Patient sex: M
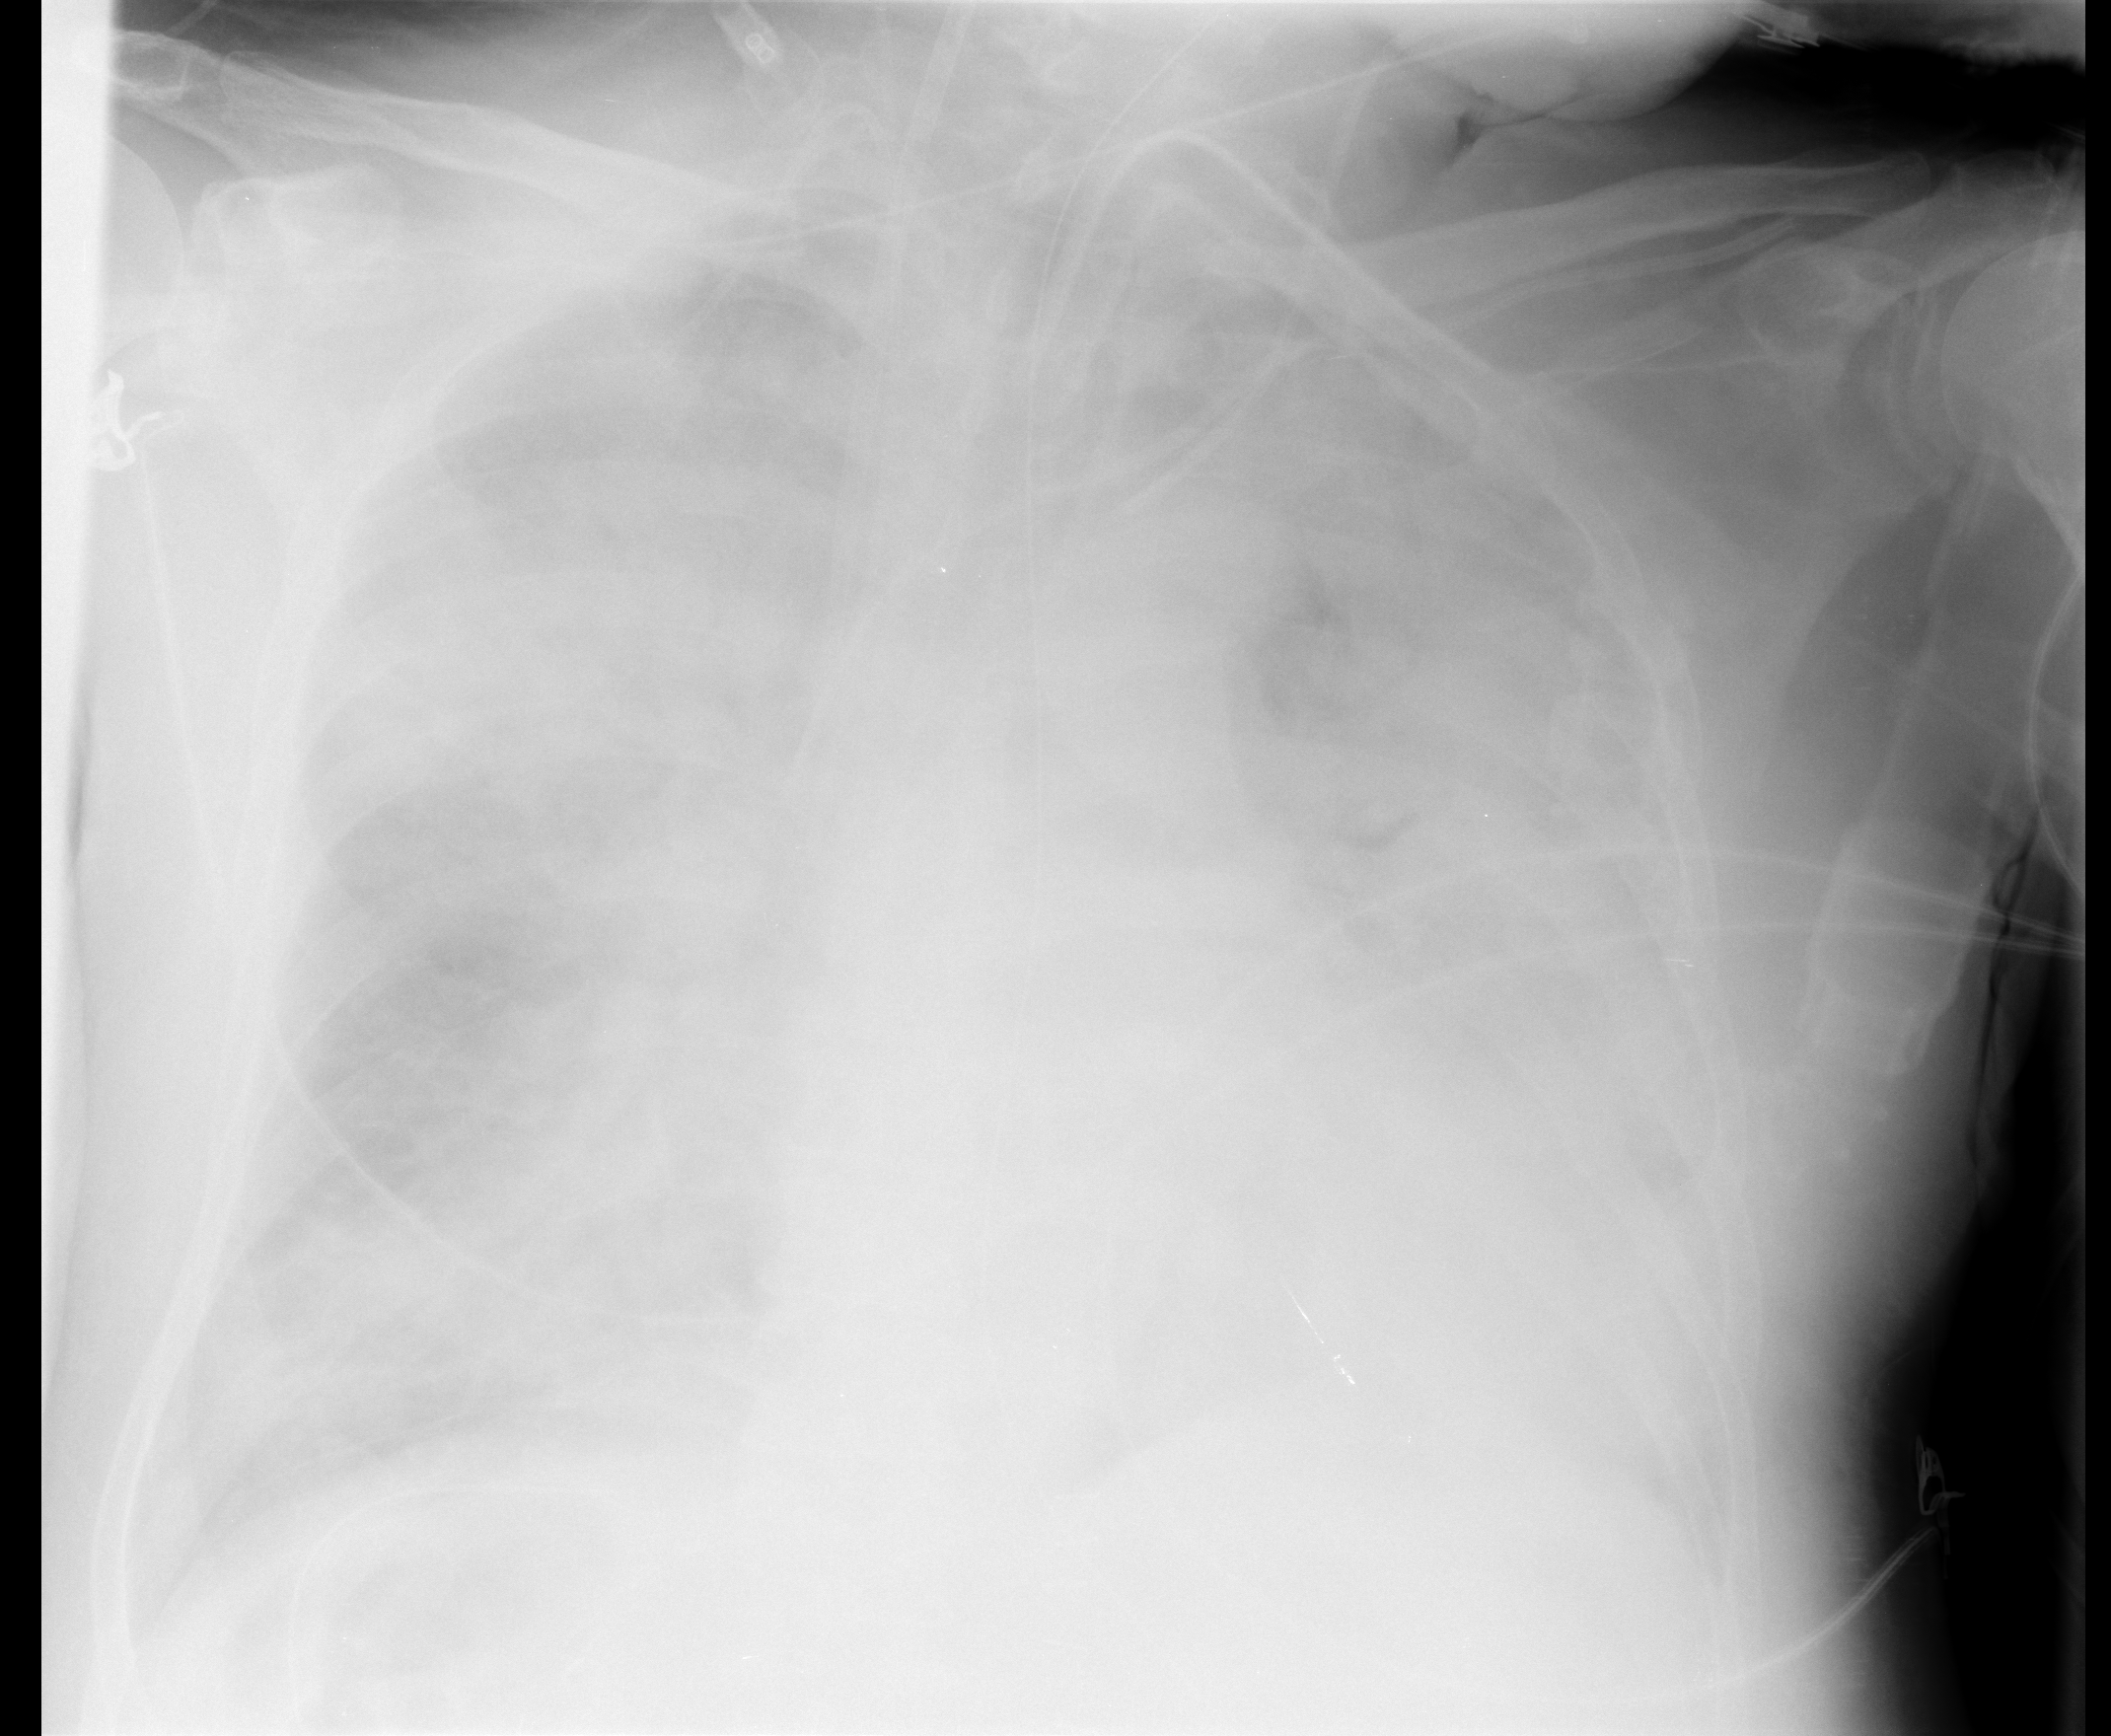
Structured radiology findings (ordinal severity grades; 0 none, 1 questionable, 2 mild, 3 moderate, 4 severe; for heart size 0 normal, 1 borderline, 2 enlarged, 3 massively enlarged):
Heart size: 2
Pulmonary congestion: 3
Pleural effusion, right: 2
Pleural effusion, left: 2
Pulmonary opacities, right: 4
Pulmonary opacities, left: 4
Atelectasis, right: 4
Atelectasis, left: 4